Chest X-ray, PA view. Patient: 51 years old, sex M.
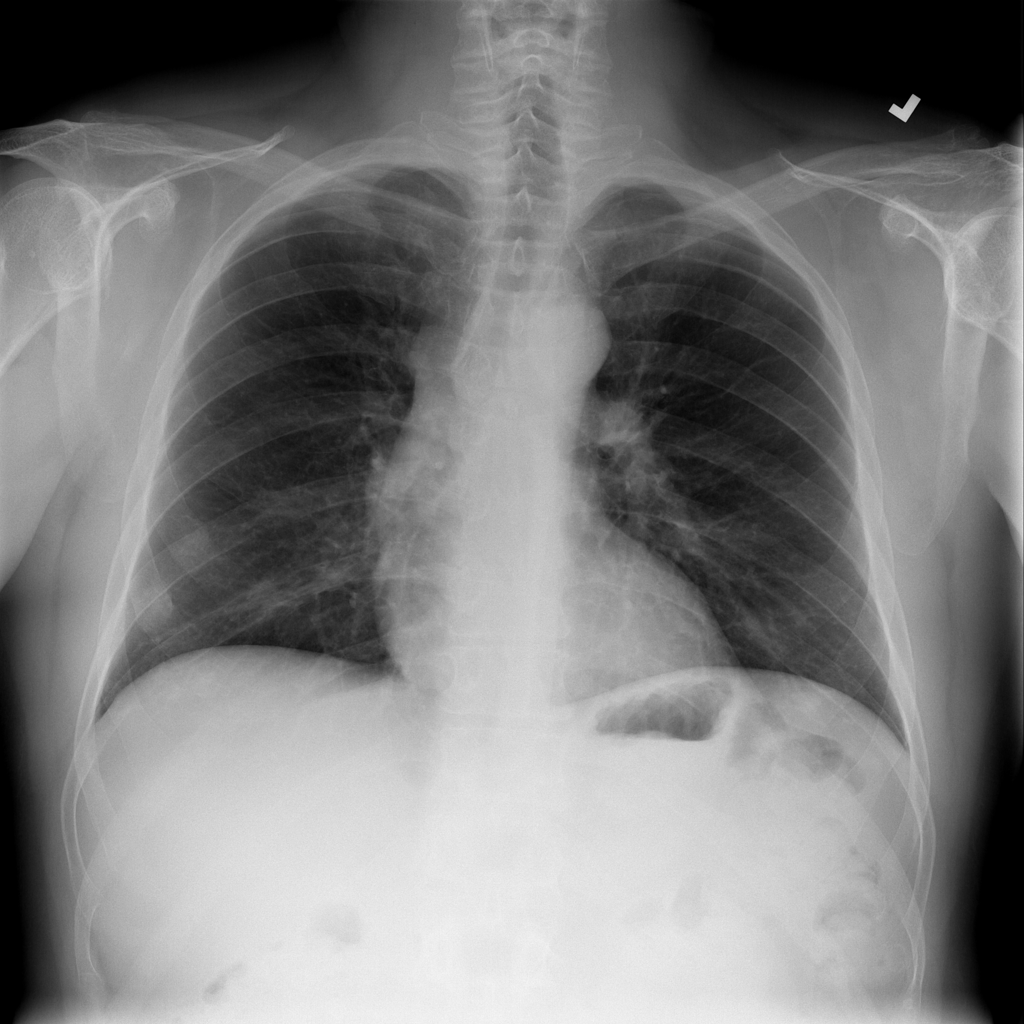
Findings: No Finding